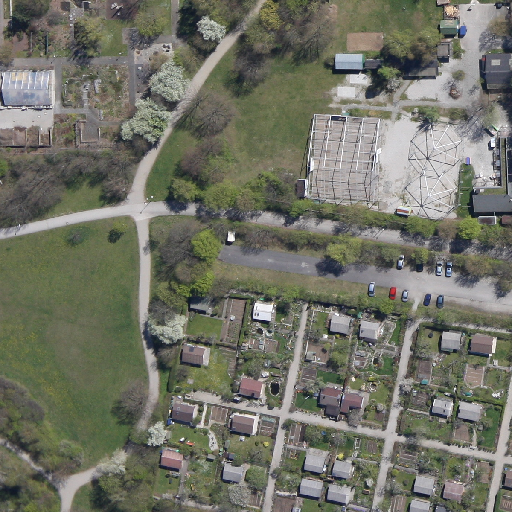
Referring expression: vehicle in the parking area